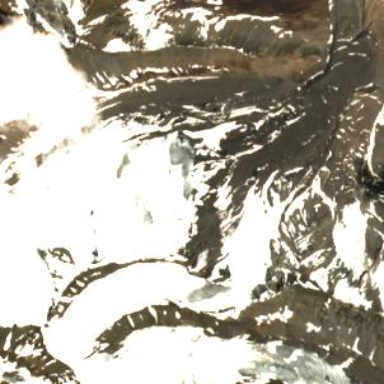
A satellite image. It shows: Stunning view of glacier.